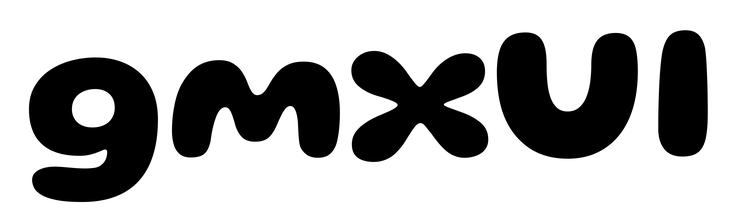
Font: Gluten_Bold